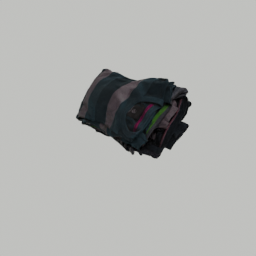
Label: people